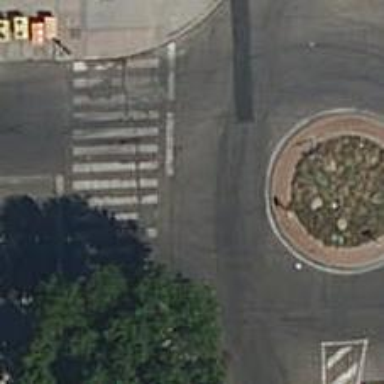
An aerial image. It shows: Roundabout on residential road.